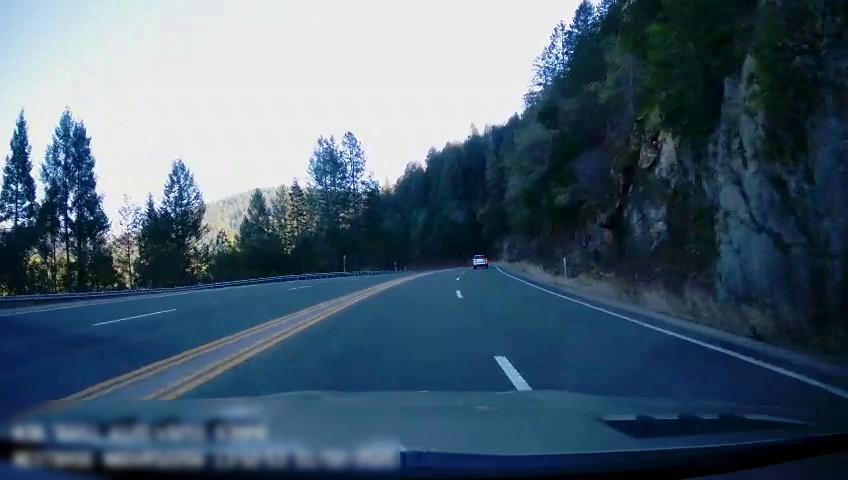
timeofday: Day
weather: Sunny
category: Drivable Space
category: Vehicles | SUV
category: Lanes | Current Lane
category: Lanes | Alternate Lane
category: Lanes | Current Lane
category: Lanes | Alternate Lane
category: Lanes | Opposite Lane
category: Lanes | Opposite Lane
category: Lanes | Opposite Lane
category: Lanes | Opposite Lane